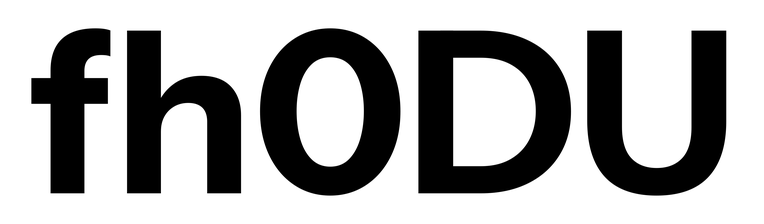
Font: InstrumentSans_Bold